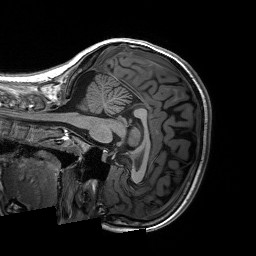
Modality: T1w
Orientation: sagittal
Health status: ill
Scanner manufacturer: siemens
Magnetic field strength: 3 T
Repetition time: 2.3 s
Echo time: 0.00226 s